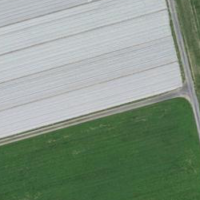
EUNIS habitat code: 52
Species observed at this site:
Milvus milvus
Delichon urbicum
Coracias garrulus
Lanius collurio
Saxicola rubetra
Motacilla alba
Hirundo rustica